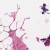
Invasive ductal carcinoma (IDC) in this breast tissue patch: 0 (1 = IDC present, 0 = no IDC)